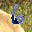
Label: 6